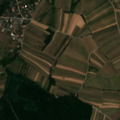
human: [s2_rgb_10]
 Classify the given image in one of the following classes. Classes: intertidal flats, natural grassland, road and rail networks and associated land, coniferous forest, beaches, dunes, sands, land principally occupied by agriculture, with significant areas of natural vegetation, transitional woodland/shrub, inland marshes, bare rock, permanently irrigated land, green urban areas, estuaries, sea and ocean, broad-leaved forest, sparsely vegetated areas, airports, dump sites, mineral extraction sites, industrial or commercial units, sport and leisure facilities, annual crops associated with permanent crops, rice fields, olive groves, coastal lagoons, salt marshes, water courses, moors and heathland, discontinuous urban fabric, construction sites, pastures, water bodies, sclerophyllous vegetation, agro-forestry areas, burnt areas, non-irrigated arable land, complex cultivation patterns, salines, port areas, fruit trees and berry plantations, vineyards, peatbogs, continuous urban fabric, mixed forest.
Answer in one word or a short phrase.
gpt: vineyards, pastures, land principally occupied by agriculture, with significant areas of natural vegetation, broad-leaved forest